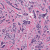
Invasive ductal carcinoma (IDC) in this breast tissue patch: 1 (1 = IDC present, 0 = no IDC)